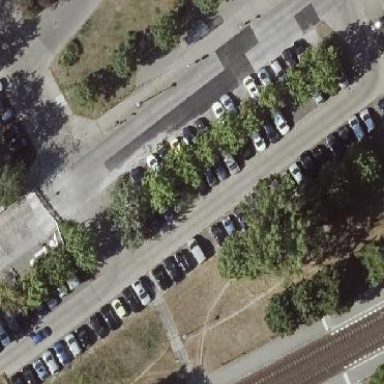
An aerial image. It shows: Street-side parking area with concrete surface.